Field crop: maize
Growth stage: 1
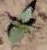
Species: datura